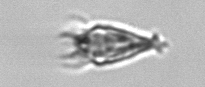
Label: Paratontonia_gracillima